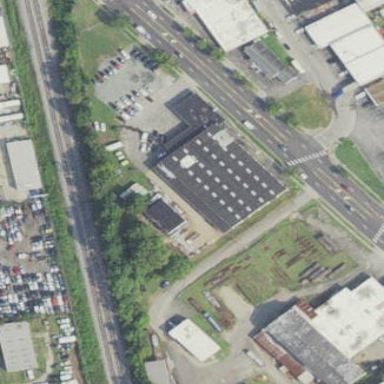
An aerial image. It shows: Commercial building.